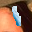
Label: 1